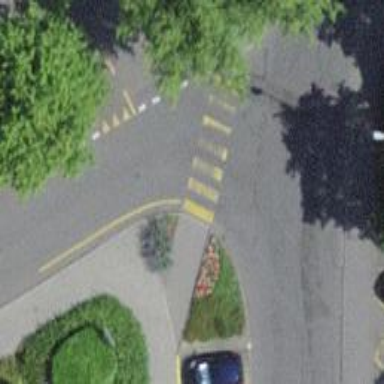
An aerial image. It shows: Kerb barrier.